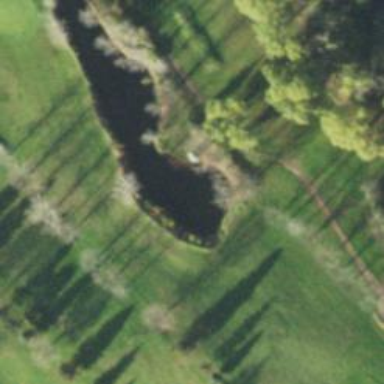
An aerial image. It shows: Golf fairway surrounded by grass.